The trace is the raw vibration amplitude of a rotating bearing as a function of time. Diagnose the bearing from this image, choosing from: normal, inner_race, outer_race, ball.
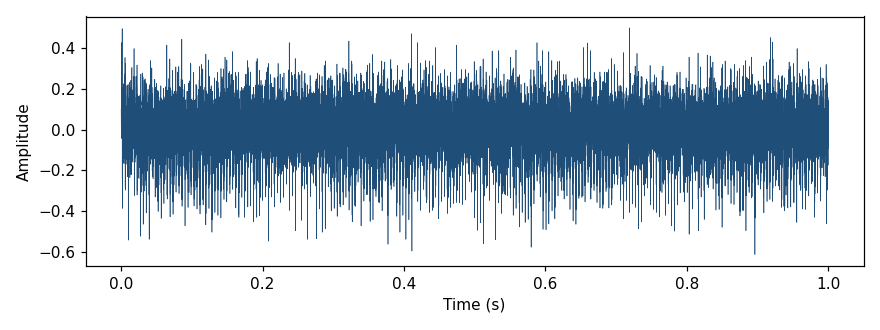
Answer: outer_race